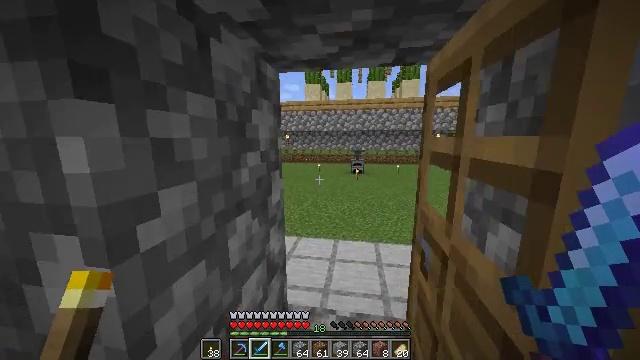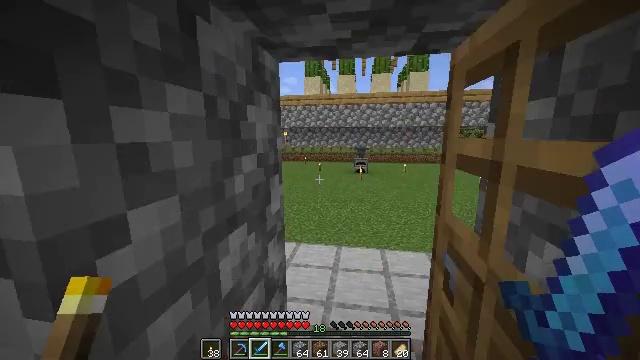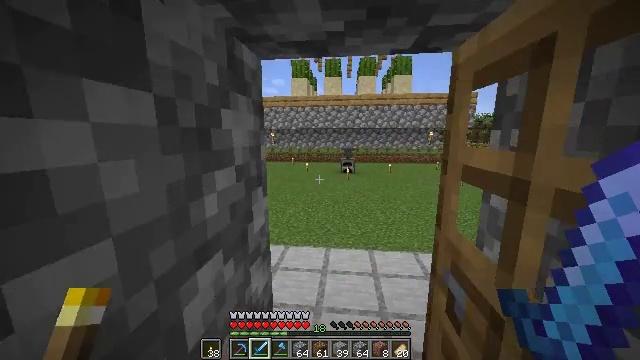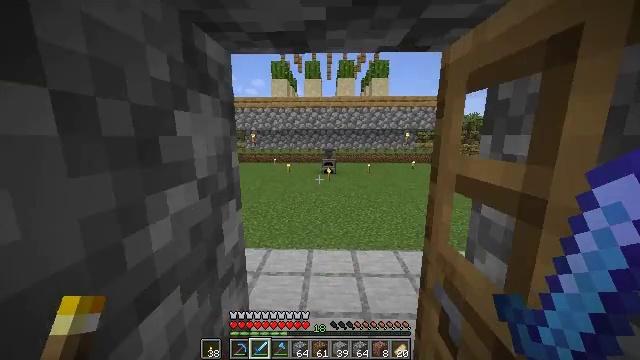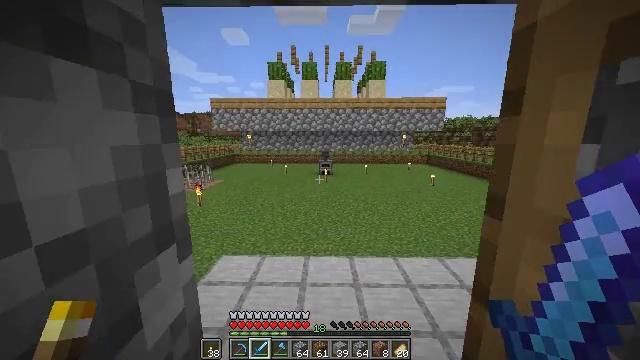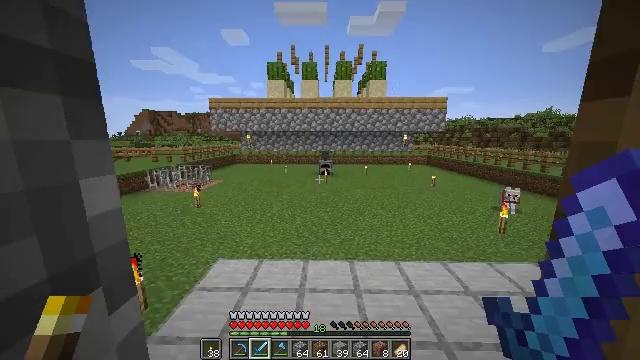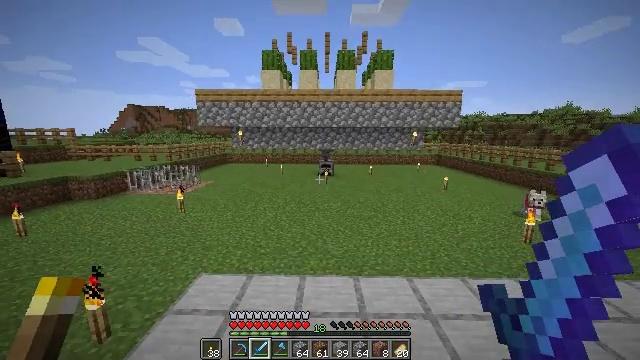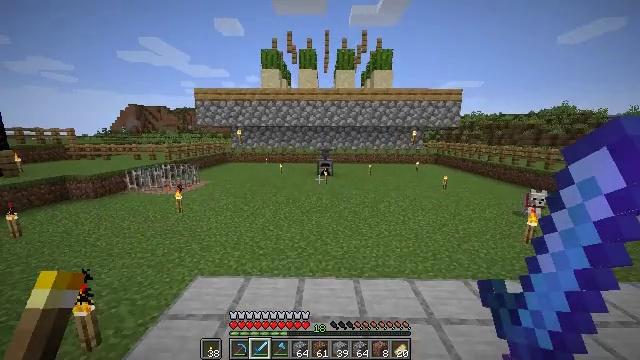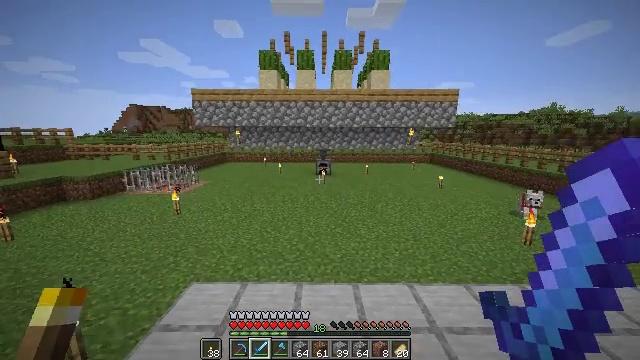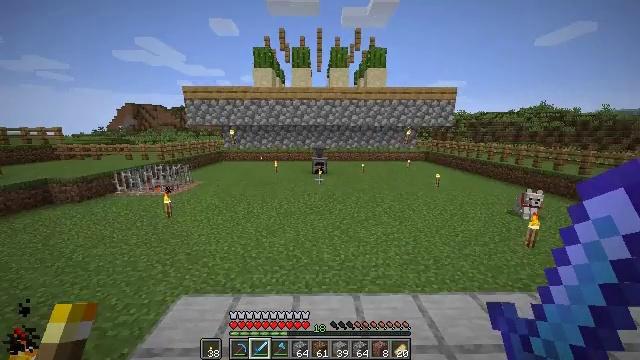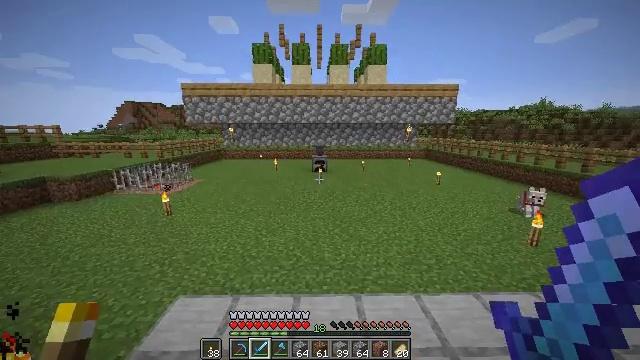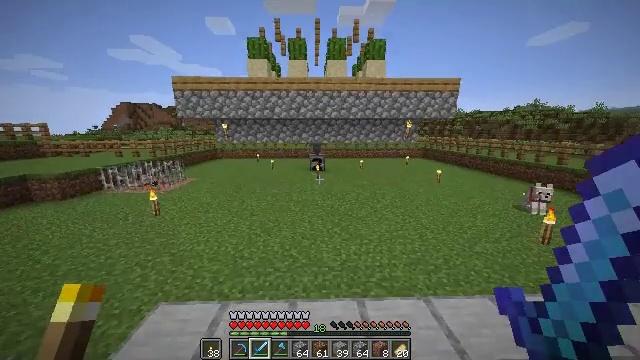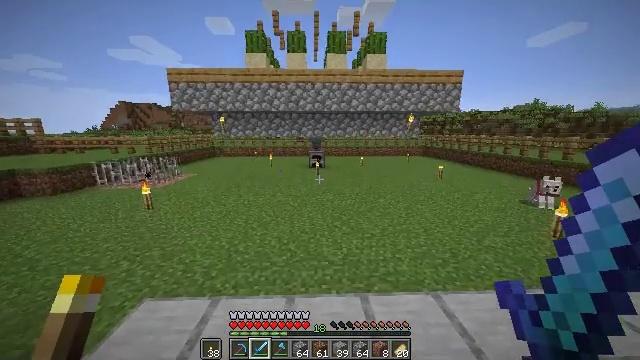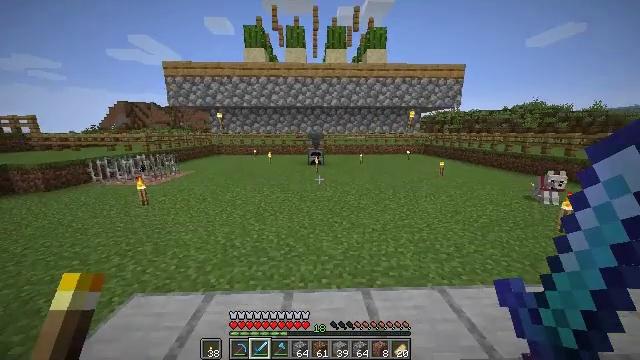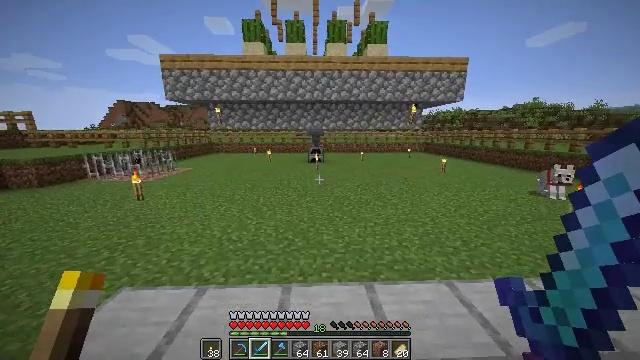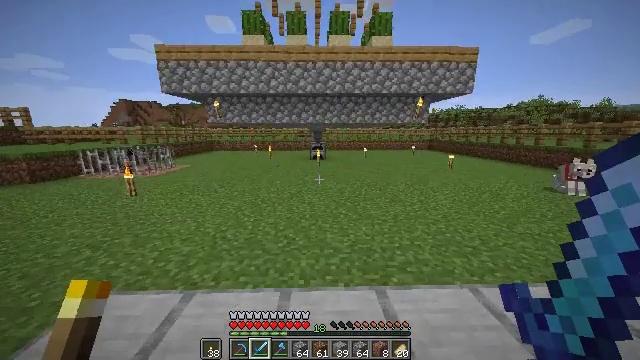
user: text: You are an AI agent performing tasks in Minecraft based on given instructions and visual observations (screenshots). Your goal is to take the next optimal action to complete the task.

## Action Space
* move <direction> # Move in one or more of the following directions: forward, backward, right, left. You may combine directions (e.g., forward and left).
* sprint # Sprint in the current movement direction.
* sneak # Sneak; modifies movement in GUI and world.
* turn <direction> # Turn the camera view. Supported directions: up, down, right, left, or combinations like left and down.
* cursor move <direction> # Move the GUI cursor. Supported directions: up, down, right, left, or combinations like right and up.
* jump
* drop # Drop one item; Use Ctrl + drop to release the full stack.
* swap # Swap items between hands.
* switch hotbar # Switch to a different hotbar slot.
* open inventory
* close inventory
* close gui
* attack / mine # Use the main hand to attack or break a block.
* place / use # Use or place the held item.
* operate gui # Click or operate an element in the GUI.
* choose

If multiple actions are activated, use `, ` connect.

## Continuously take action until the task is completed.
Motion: motion action
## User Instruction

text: Craft a green dye.
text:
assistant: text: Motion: move forward
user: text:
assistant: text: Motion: move forward, turn right
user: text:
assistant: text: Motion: move forward, sprint, turn right
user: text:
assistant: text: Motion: move forward, sprint
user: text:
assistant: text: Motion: move forward, sprint
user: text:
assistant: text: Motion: move forward, sprint
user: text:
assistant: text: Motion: move forward
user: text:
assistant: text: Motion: move forward
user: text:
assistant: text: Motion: move forward, turn right
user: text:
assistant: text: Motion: move forward, sprint
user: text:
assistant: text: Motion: move forward, sprint
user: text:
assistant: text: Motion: move forward, sprint
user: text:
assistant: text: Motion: move forward
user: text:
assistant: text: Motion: move forward
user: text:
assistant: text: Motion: move forward
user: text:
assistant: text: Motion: move forward, turn right, jump
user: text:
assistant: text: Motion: move forward, jump
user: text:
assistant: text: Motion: move forward, jump
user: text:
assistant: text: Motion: move forward, jump
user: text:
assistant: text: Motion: move forward, jump
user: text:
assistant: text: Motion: move forward, jump
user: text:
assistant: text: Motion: move forward
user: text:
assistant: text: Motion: move forward
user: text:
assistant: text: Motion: move forward
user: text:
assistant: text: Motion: move forward, sprint
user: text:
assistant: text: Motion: move forward, sprint
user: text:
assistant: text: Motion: move forward, sprint
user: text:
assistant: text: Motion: move forward, sprint
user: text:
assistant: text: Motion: move forward
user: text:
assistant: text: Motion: move forward, turn left